Question: Count the number of objects in the diagram.
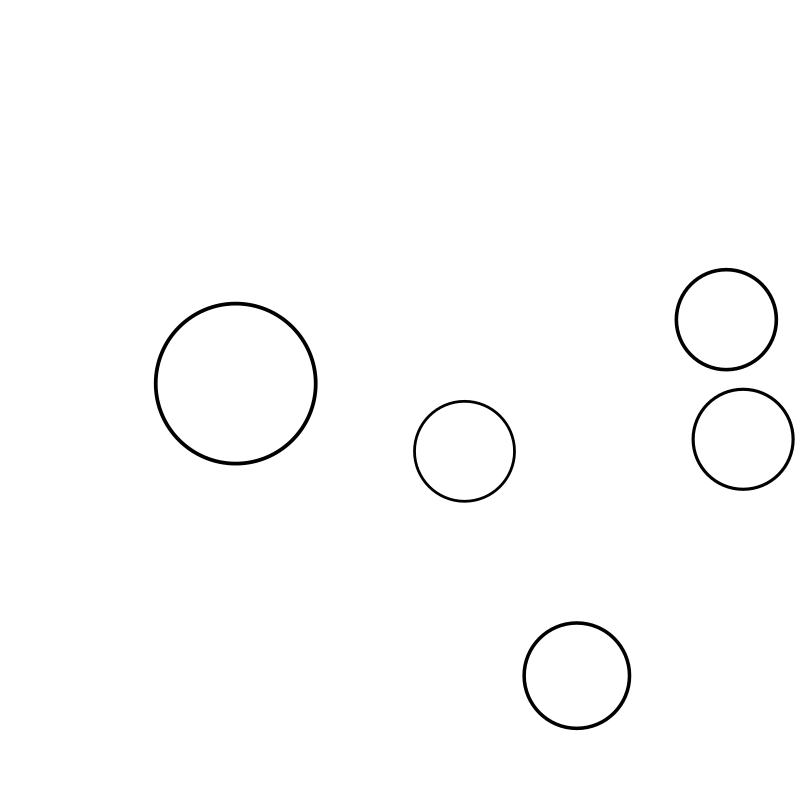
Answer: 5